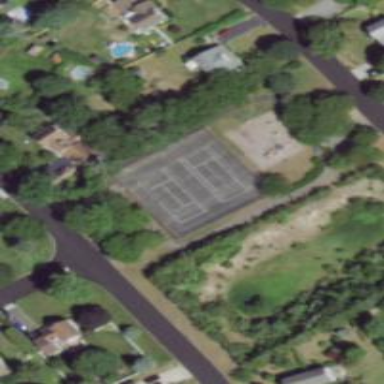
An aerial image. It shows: Tennis court on pitch designated for leisure land.